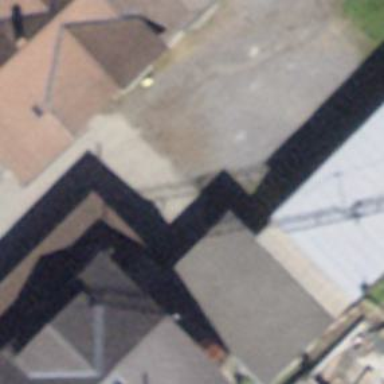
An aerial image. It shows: Garage building.